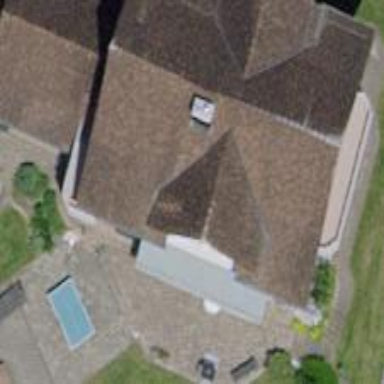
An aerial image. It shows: Gabled roof house.